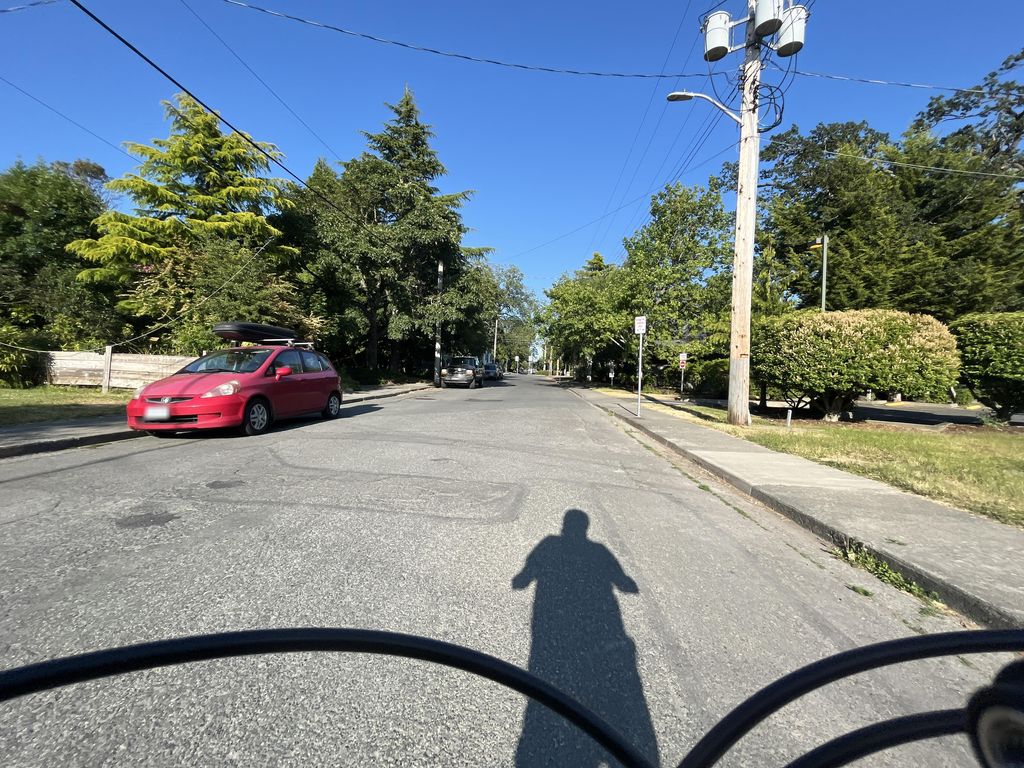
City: victoria